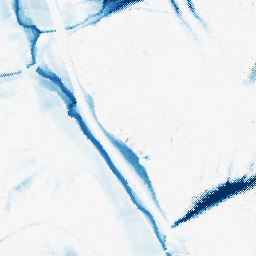
Category: morphological
Decomposition family: morphological_ellipse
Decomposition parameters: operation: closing
width: 30
height: 50
Upsampling method: regularized
Upsampling parameters: scale: 4
lambda_reg: 0.1
Upsampling scale: 4